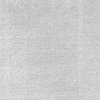
Atmospheric dust classification: dusty